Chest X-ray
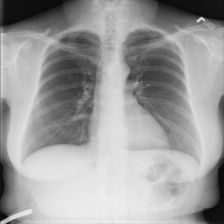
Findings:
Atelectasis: negative
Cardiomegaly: negative
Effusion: negative
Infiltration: negative
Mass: negative
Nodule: negative
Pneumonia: negative
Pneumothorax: negative
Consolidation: negative
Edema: negative
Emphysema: negative
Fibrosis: negative
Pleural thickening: positive
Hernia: negative